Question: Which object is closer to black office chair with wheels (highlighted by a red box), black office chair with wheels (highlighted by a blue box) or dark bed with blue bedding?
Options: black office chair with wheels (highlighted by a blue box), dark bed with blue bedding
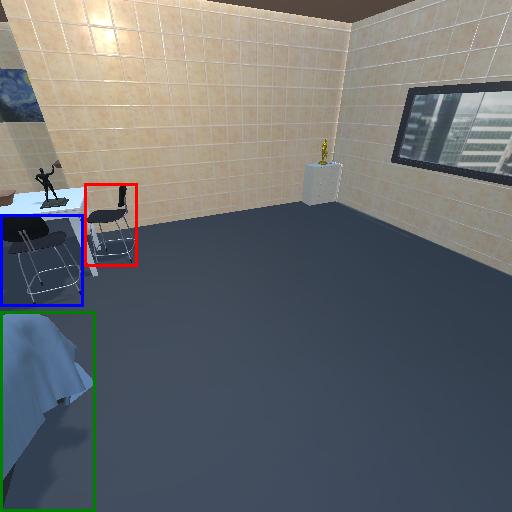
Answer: black office chair with wheels (highlighted by a blue box)